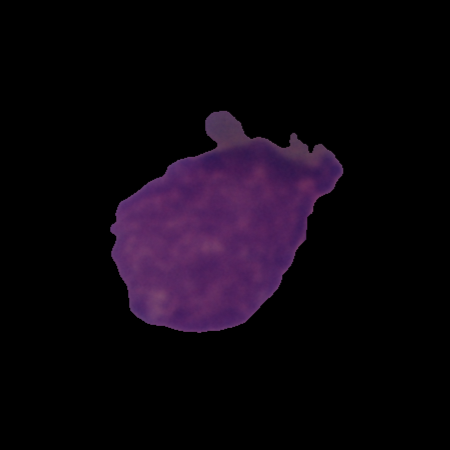
Label: cancer